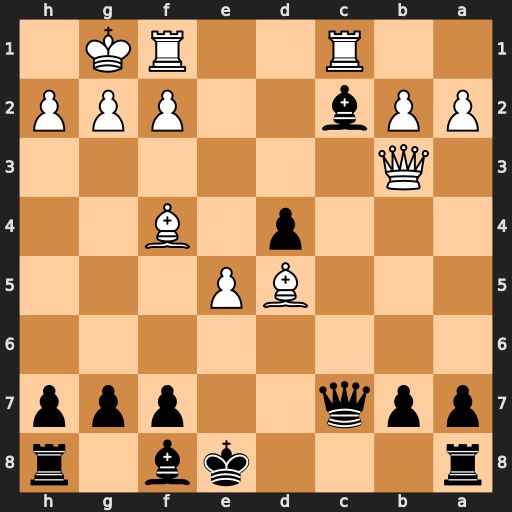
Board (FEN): r3kb1r/ppq2ppp/8/3BP3/3p1B2/1Q6/PPb2PPP/2R2RK1
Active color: b
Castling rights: kq
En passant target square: -
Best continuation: Bxb3 Rxc7 Bxd5